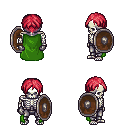
a pixel art fantasy rpg character, male body template, skeleton, green cape, metal pants, ruby red parted hairstyle, metal gloves, shield, four views (front, back, left, right), 2x2 character sprite sheet, small pixel art, hard edges, no anti-aliasing